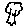
Label: tree